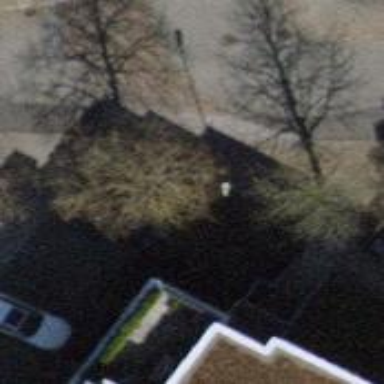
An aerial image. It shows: Avenue lined with broadleaved deciduous trees.